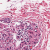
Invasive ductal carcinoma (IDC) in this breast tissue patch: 0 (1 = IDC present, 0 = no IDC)